Question: I'm using the cloud-based Gotham Screensmart on a website I'm building. It looks fine on desktop browsers, but looks like this on iOS Safari...

Any ideas why this is happening and what I can do to sort it?
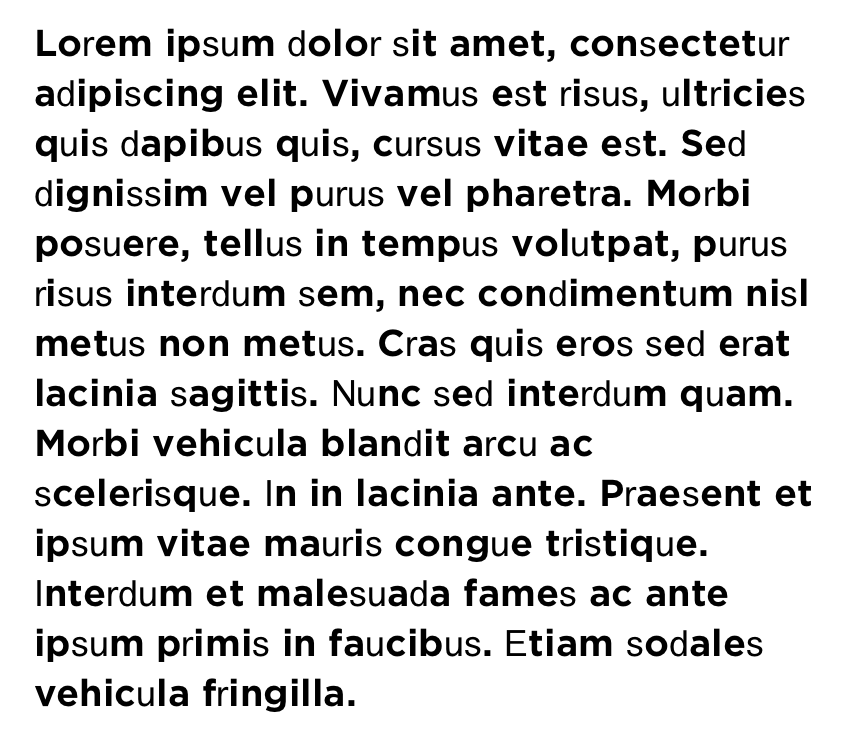
Answer: Turns out this is because HF&J split their fonts into 2 when delivering them via the cloud.
I had only added one font to my CSS instead of 2.
'font-family: "Gotham SSm A", "Gotham SSm B"'